Question: How can I get the total rows for pagination within the least amount of processing time?
My select SQL in products list is too complex for showing the total pages in pagination. I have to query the SQL with no limit parameter which takes too much time to process. Is there a better way to get the total records?
This is my SQL:
'''
SELECT DISTINCT
p.products_model,
p.products_image,
pd.products_name,
p.products_quantity,
p.products_id,
p.products_type,
p.master_categories_id,
p.manufacturers_id,
p.products_price,
products_price_market,
p.products_tax_class_id,
pd.products_description,
IF (pbs.products_id, 1, 0) pdsid,
IF (
s. STATUS = 1,
s.specials_new_products_price,
NULL
) AS specials_new_products_price,
IF (
s. STATUS = 1,
s.specials_new_products_price,
p.products_price
) AS final_price,
p.products_sort_order,
p.product_is_call,
p.product_is_always_free_shipping,
p.products_qty_box_status,
p.products_recommend,
p.products_in_stock
FROM
jy_products_description pd,
jy_products p
LEFT JOIN jy_products_best_selling pbs ON p.products_id = pbs.products_id
AND pbs.category_id = 77,
jy_products_to_categories p2c
LEFT JOIN jy_specials s ON p2c.products_id = s.products_id
AND s. STATUS = 1,
jy_products_attributes pa0
WHERE
p.products_status = 1
AND p.products_quantity > 0
AND p.products_id = p2c.products_id
AND pd.products_id = p2c.products_id
AND p.products_id = pa0.products_id
AND pd.language_id = 1
AND p2c.categories_id = 77
ORDER BY
pdsid DESC,
pbs.sort_by ASC,
p.products_ordered
'''

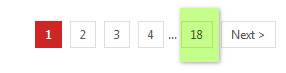
Answer: First use
'''
SELECT *
FROM table
WHERE
STATUS = 1 AND
catagory = 100
HAVING
quantity > 0
ORDER BY
sort ASC
'''
This will gain the full Query using PDO you can just COUNT the Amount you have in Total. Store that in the Session, and then finally use this.
'''
SELECT *
FROM table
WHERE
STATUS = 1 AND
catagory = 100
HAVING
quantity > 0
ORDER BY
sort ASC
LIMIT #, #
'''
Combined with your Total Count, you can Divide the Count by the # Of Items your Showing on the Page. With that you can then use that to determine the number of pages. Round up of course. then simply use go about the amount limit, on each paganation that you stored in the session on your first run, this way you dont kill your calls constantly.